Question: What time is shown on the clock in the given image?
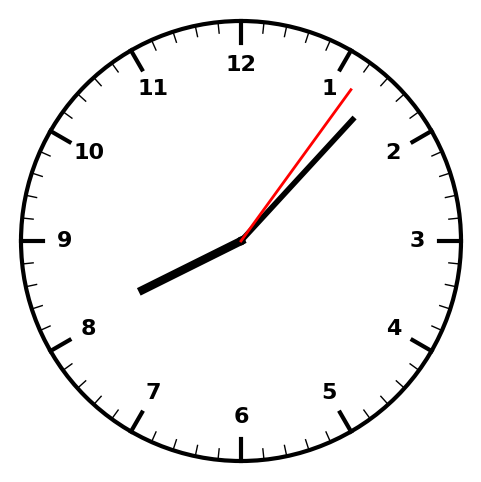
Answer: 08:07:06